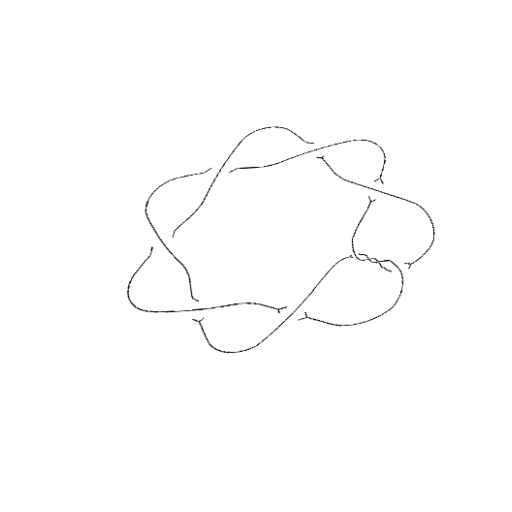
Crossing number: 10